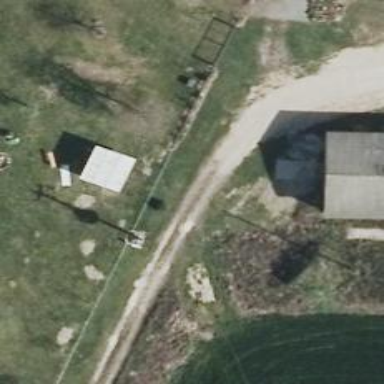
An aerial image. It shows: Minor power line.